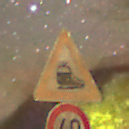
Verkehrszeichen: Bahnuebergang
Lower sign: Geschwindigkeit60
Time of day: Night
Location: Outdoor (Suburban)
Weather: Clear
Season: NotSpecified
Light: Artificial